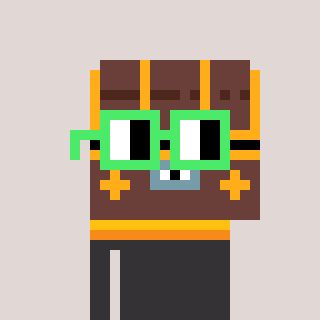
a pixel art character with square light green glasses, a treasure chest-shaped head and a grayscale-colored body on a warm background